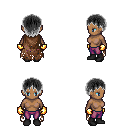
a pixel art fantasy rpg character, female body template, human, dark skin, brown tattered cape, magenta pants, gray plain hairstyle, gold gloves, black shoes, four views (front, back, left, right), 2x2 character sprite sheet, small pixel art, hard edges, no anti-aliasing